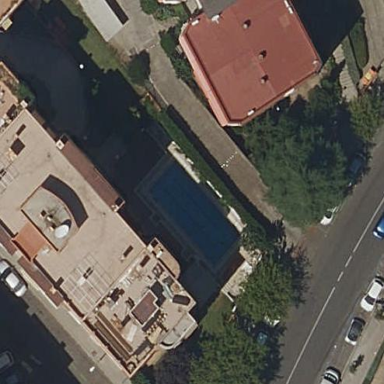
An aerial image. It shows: Outdoor swimming pool in leisure land area.